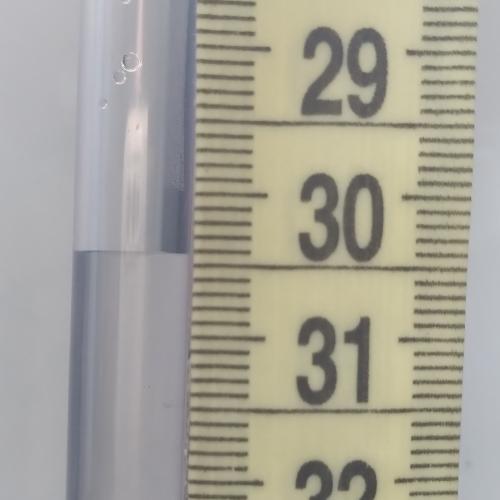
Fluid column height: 30.4 cm